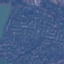
Land use / land cover class: Residential